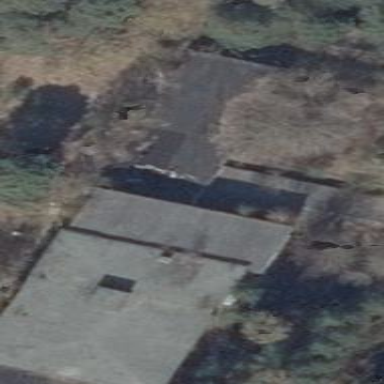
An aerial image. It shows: Ruins of building.